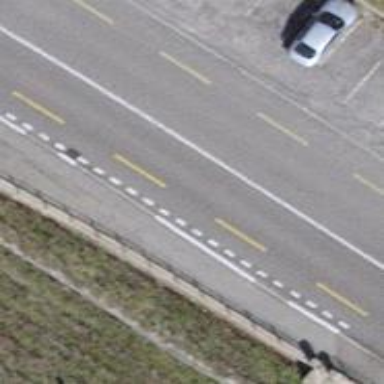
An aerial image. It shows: Primary road with asphalt surface and designated cycle lane.